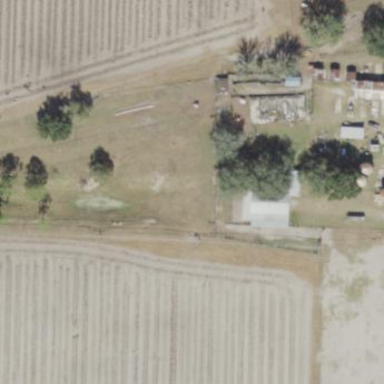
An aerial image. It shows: Farmyard area.